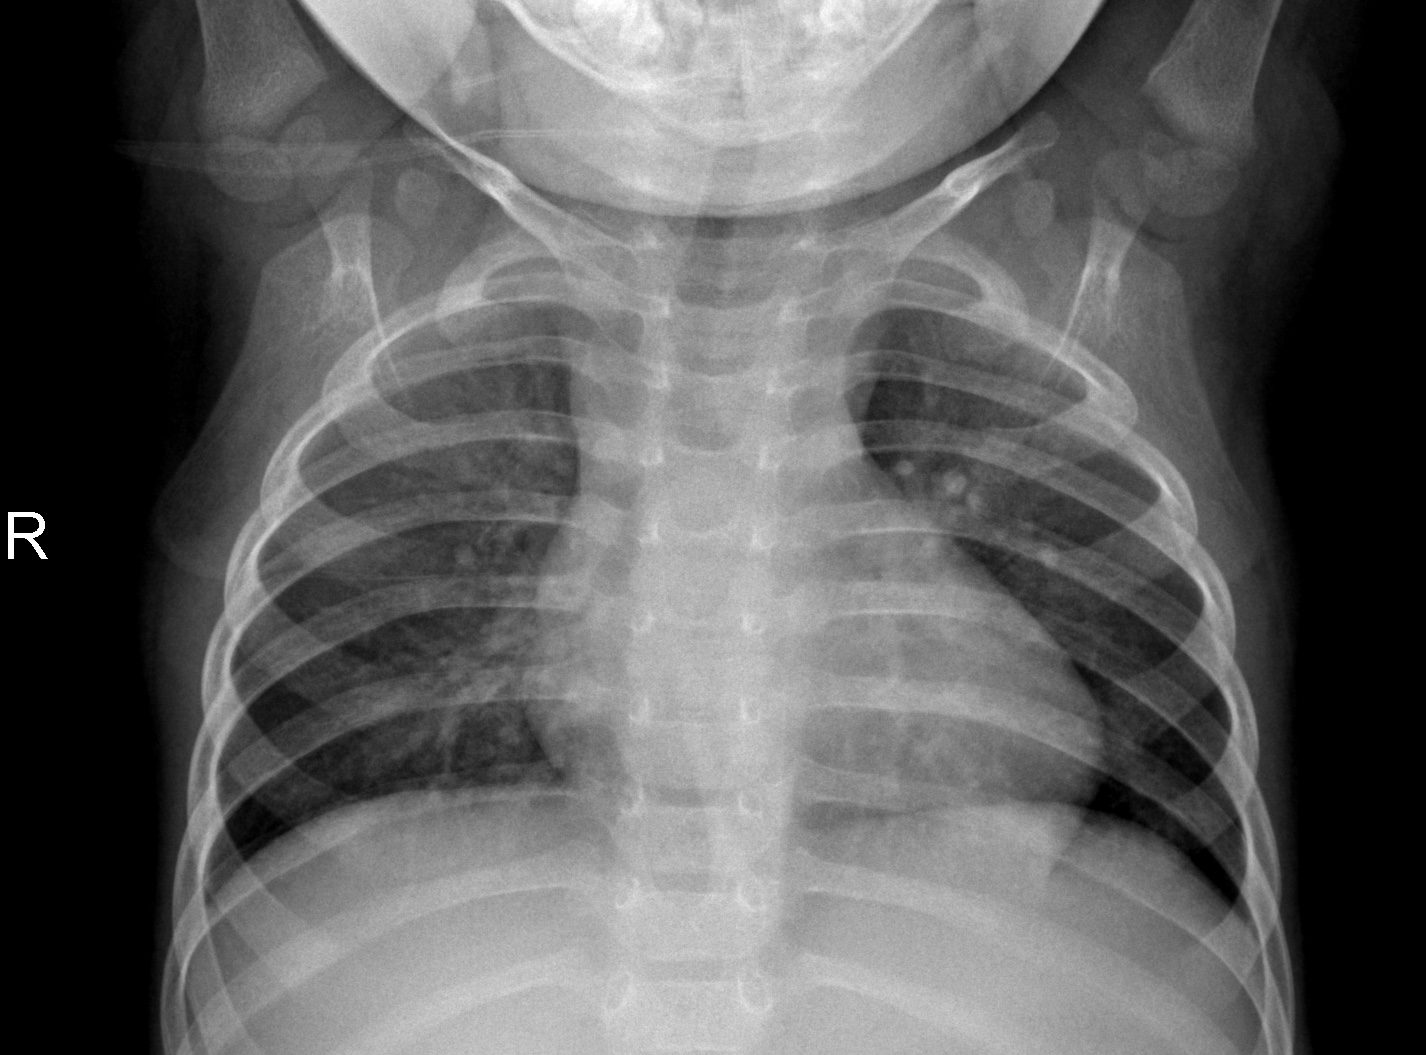
Diagnosis: NORMAL